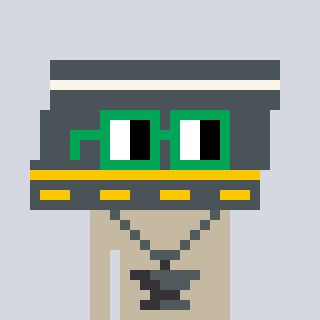
a pixel art character with square green glasses, a road-shaped head and a bege-colored body on a cool background